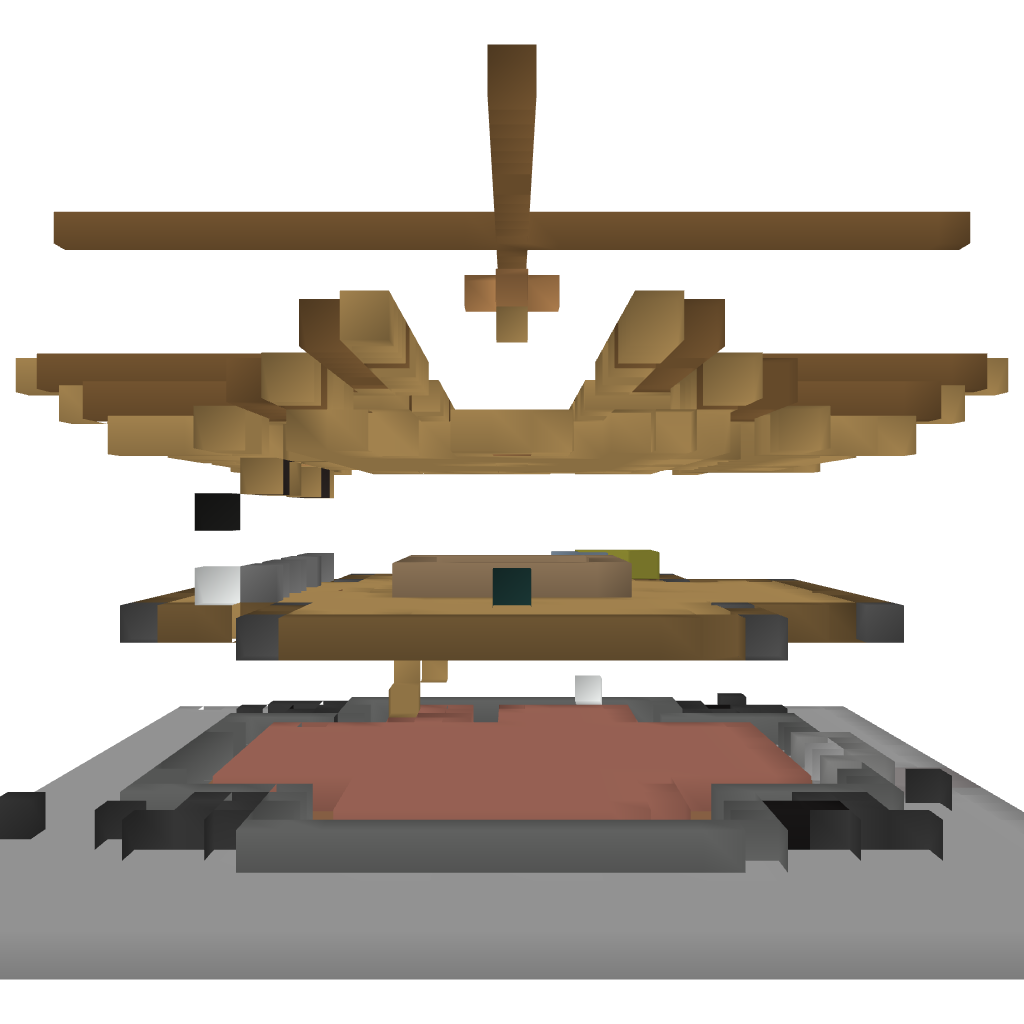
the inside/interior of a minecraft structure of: Another Medieval House